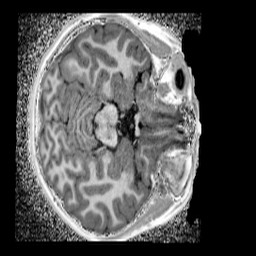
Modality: UNIT1_denoised
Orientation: axial
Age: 12
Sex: female
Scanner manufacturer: siemens
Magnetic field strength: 3 T
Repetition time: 4 s
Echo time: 0.00299 s